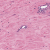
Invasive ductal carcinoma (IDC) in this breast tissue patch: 0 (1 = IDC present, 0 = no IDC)